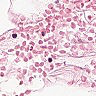
Metastatic tissue present: no